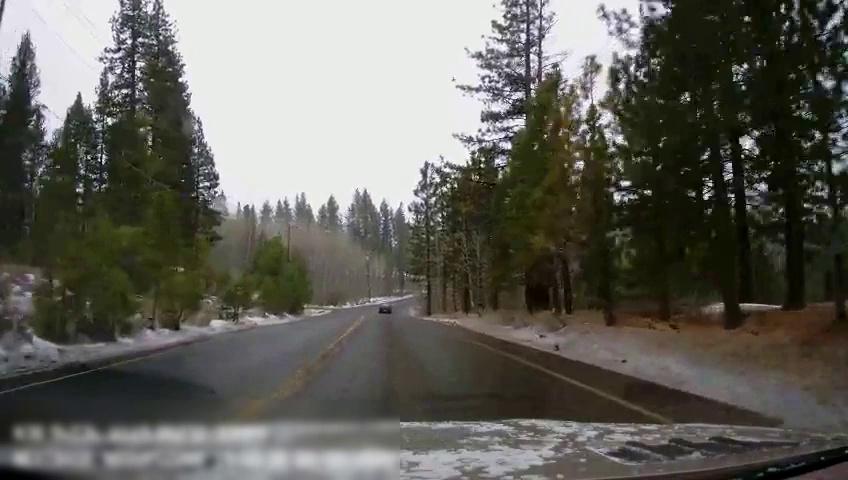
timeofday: Day
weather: Snowy
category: Drivable Space
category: Vehicles | SUV
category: Lanes | Current Lane
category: Lanes | Current Lane
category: Lanes | Alternate Lane